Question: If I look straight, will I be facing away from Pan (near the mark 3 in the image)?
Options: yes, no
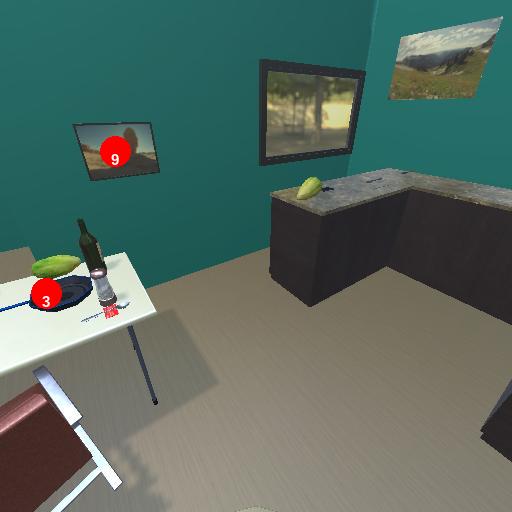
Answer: yes